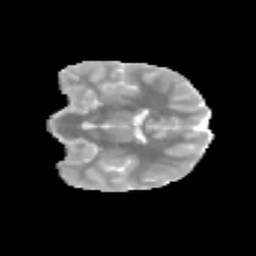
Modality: MD
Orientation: coronal
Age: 13
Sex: female
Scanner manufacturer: siemens
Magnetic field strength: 3 T
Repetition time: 3.8 s
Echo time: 0.07 s